Question: >
<URL>
When text is too long for a container I would like to break the last word onto a new line rather then just the background image that appears after it.
Here is an iamge of the issue:
I would like the word "too." to break to the next line along with the background-image.
Here is the HTML:
'''
<ul>
<li><a href="#" class="myIcon">The name of some link goes here</a></li>
<li><a href="#" class="myIcon">The name of some link goes here too.</a></li>
<li><a href="#" class="myIcon">Here is yet another link that could be used</a></li>
<li><a href="#" class="myIcon">This could be a really long link that one could try to use also</a></li>
<li><a href="#">The name of some link goes here.</a></li>
<li><a href="#">The name of some link goes here.</a></li>
<li><a href="#">The name of some link goes here.</a></li>
</ul>
'''
Here is the CSS:
'''
.myIcon:after {
height: 16px;
width: 16px;
display:inline-block;
content:'';
background-image: url("/wps/themes/html/3M.com/images/ui-icons_000000_256x240.png");
vertical-align:middle;
}
'''
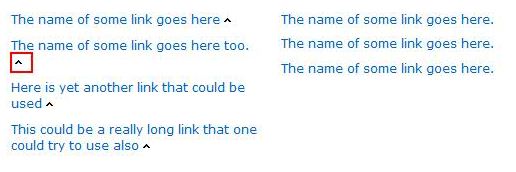
Answer: Unfortunately I think to ensure that this works across browsers you will have to wrap the last word in a span and then apply the icon to the span.
'''
<li><a href="#">This could be a really long link that one could try to use <span class="myIcon">also</span></a></li>
'''
CSS:
'''
.myIcon {
display:inline-block;
background: url("/wps/themes/html/3M.com/images/ui-icons_000000_256x240.png") no-repeat center right;
padding-right:16px;
white-space:nowrap;
text-decoration:underline;
}
'''
<URL>